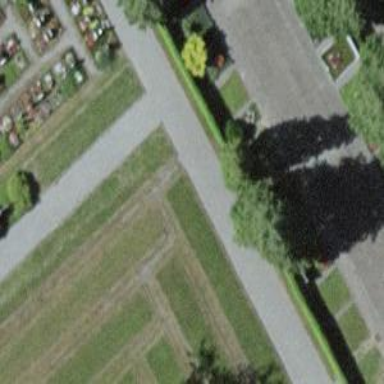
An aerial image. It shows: Path surfaced with fine gravel.